Question: When I try to build, I'm suddenly getting the error
> Lexical or Preprocessor Issue 'bits/os_defines.h' file not found

What could possibly cause this?
'/usr/include/c++/4.2.1/bits' looks fine.
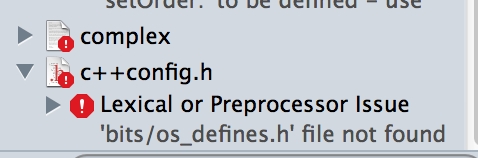
Answer: Auto-imports sometimes add bad header files. Look for a bad header import.